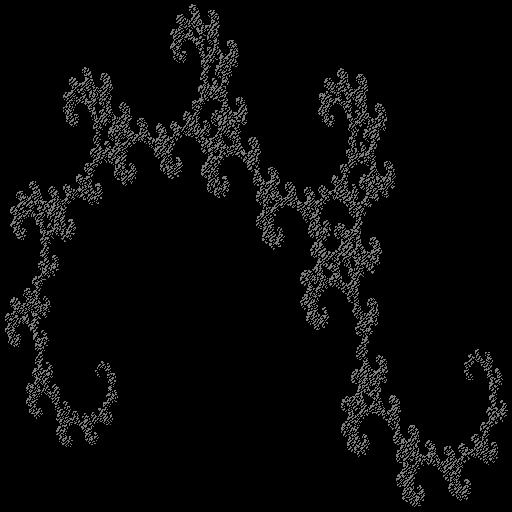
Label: gold_dragon